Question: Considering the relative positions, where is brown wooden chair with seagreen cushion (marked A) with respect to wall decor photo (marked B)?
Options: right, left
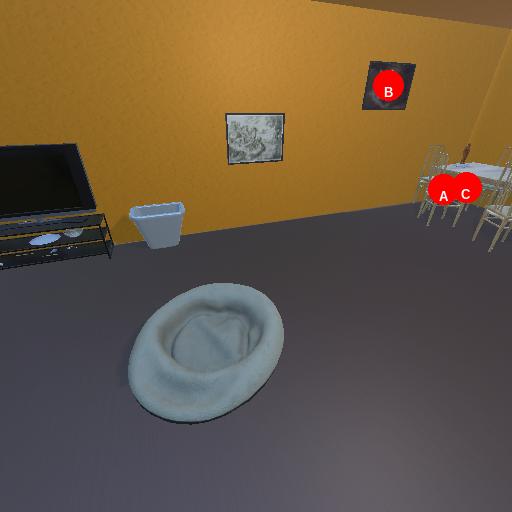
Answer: right